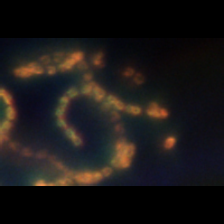
Taxon: Chaetoceros
Group: Diatoms